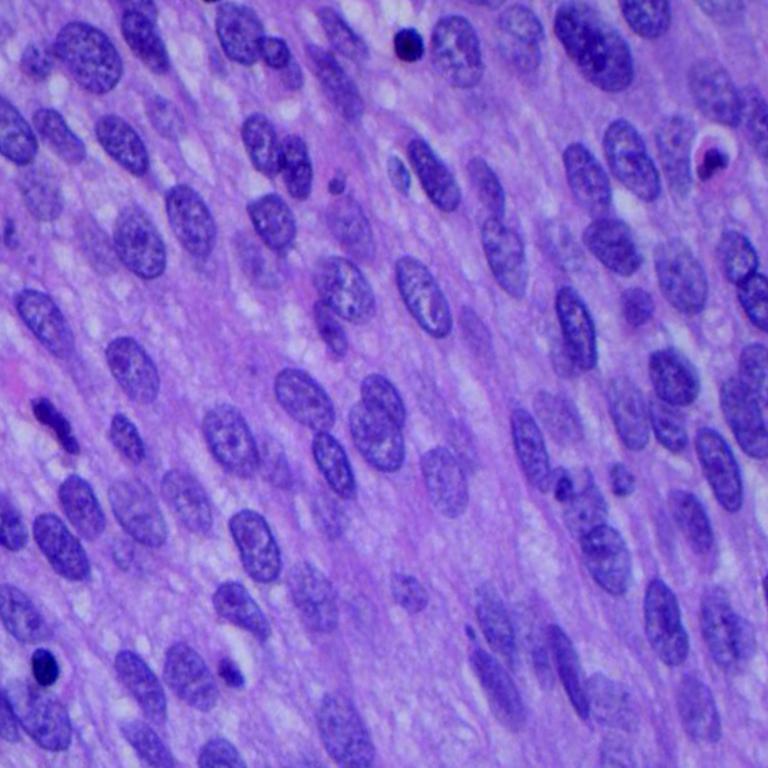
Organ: lung
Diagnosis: squamous carcinomas